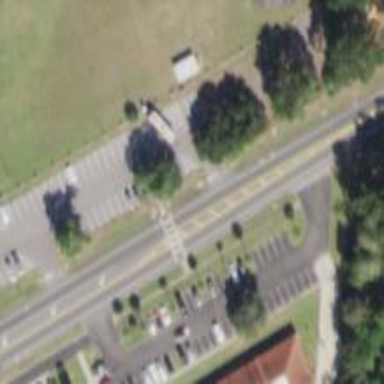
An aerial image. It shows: Secondary road with asphalt surface and sidewalk on the left.